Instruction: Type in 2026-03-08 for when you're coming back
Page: home
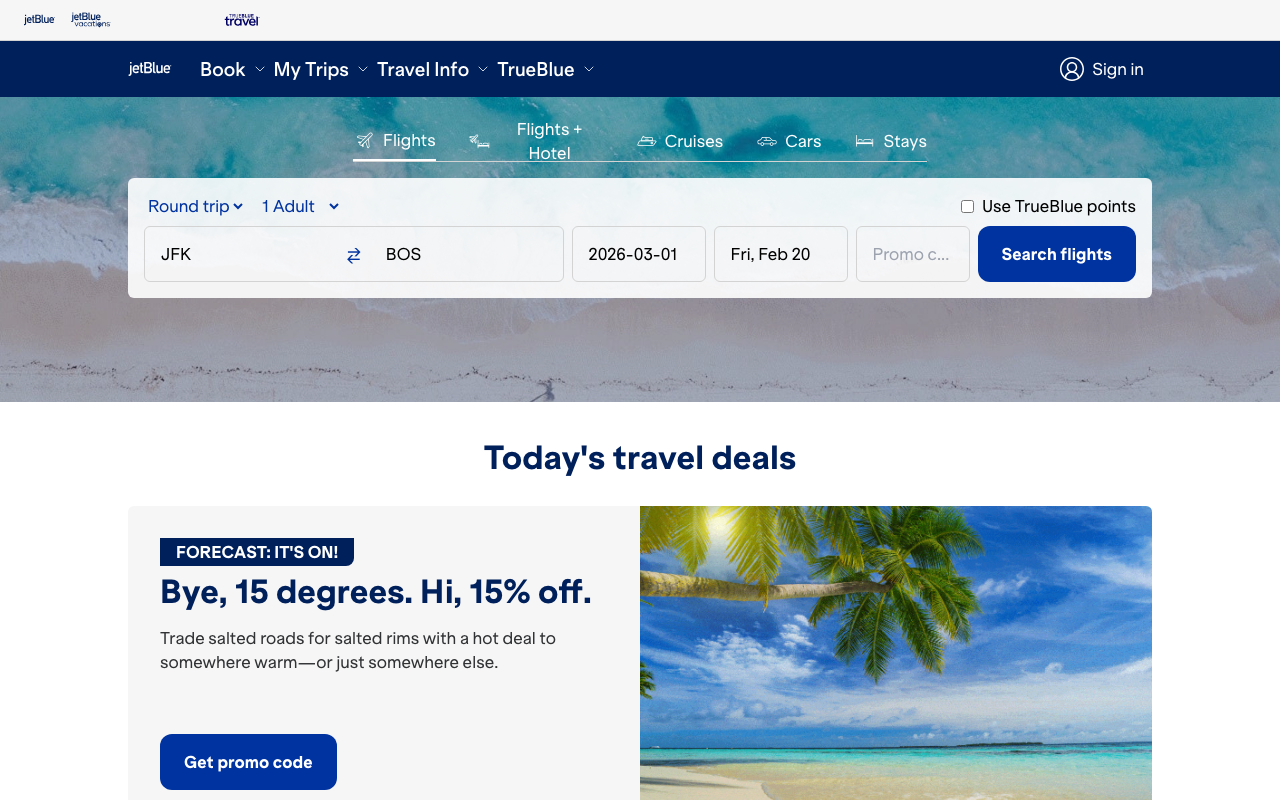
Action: type